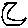
Label: moon